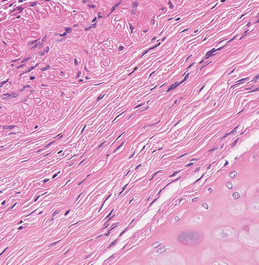
Tumor epithelial tissue: no
Tumor-associated stroma tissue: yes
Normal tissue: no